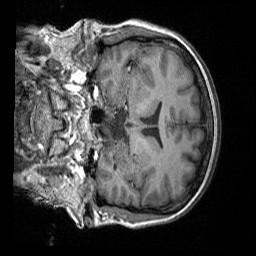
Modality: T1w
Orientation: coronal
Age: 47
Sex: female
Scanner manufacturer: siemens
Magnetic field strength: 3 T
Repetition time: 1.9 s
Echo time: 0.00252 s